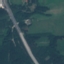
Land use / land cover class: Highway